Question: In my application i want to modify this coverflow so that i can use xml file with it. The converflow is as follow. When i changed the coverflow below
'''
ConverFlow cf = new Coverflow(this);
'''
to
'''
CoverFlow cf = new CoverFlow(R.id.coverflowReflect);
'''
i get this error:

I got 3 fixes for this issue.
The first one is to change the constructor
'''
public CoverFlow(Context context) {
super(context);
this.setStaticTransformationsEnabled(true);
}
'''
to
'''
public CoverFlow(int coverflowreflect) {
super(coverflowreflect);
this.setStaticTransformationsEnabled(true);
}
'''
but i got an error in my coverflow class saying
The constructor Gallery(int) is undefined.
Here is my CoverFlow class:
'''
public class CoverFlow extends Gallery {
private Camera mCamera = new Camera();
private int mMaxRotationAngle = 0;
private int mMaxZoom = -380;
private int mCoveflowCenter;
private boolean mAlphaMode = true;
private boolean mCircleMode = false;
public CoverFlow(Context context) {
super(context);
this.setStaticTransformationsEnabled(true);
}
public CoverFlow(Context context, AttributeSet attrs) {
super(context, attrs);
this.setStaticTransformationsEnabled(true);
}
public CoverFlow(Context context, AttributeSet attrs, int defStyle) {
super(context, attrs, defStyle);
this.setStaticTransformationsEnabled(true);
}
public int getMaxRotationAngle() {
return mMaxRotationAngle;
}
public void setMaxRotationAngle(int maxRotationAngle) {
mMaxRotationAngle = maxRotationAngle;
}
public boolean getCircleMode() {
return mCircleMode;
}
public void setCircleMode(boolean isCircle) {
mCircleMode = isCircle;
}
public boolean getAlphaMode() {
return mAlphaMode;
}
public void setAlphaMode(boolean isAlpha) {
mAlphaMode = isAlpha;
}
public int getMaxZoom() {
return mMaxZoom;
}
public void setMaxZoom(int maxZoom) {
mMaxZoom = maxZoom;
}
private int getCenterOfCoverflow() {
return (getWidth() - getPaddingLeft() - getPaddingRight()) / 2
+ getPaddingLeft();
}
private static int getCenterOfView(View view) {
return view.getLeft() + view.getWidth() / 2;
}
protected boolean getChildStaticTransformation(View child, Transformation t) {
final int childCenter = getCenterOfView(child);
final int childWidth = child.getWidth();
int rotationAngle = 0;
t.clear();
t.setTransformationType(Transformation.TYPE_MATRIX);
if (childCenter == mCoveflowCenter) {
transformImageBitmap((ImageView) child, t, 0);
} else {
rotationAngle = (int) (((float) (mCoveflowCenter - childCenter) / childWidth) * mMaxRotationAngle);
if (Math.abs(rotationAngle) > mMaxRotationAngle) {
rotationAngle = (rotationAngle < 0) ? -mMaxRotationAngle
: mMaxRotationAngle;
}
transformImageBitmap((ImageView) child, t, rotationAngle);
}
return true;
}
/**
* This is called during layout when the size of this view has changed. If
* you were just added to the view hierarchy, you're called with the old
* values of 0.
*
* @param w
* Current width of this view.
* @param h
* Current height of this view.
* @param oldw
* Old width of this view.
* @param oldh
* Old height of this view.
*/
protected void onSizeChanged(int w, int h, int oldw, int oldh) {
mCoveflowCenter = getCenterOfCoverflow();
super.onSizeChanged(w, h, oldw, oldh);
}
/**
* Transform the Image Bitmap by the Angle passed
*
* @param imageView
* ImageView the ImageView whose bitmap we want to rotate
* @param t
* transformation
* @param rotationAngle
* the Angle by which to rotate the Bitmap
*/
private void transformImageBitmap(ImageView child, Transformation t,
int rotationAngle) {
mCamera.save();
final Matrix imageMatrix = t.getMatrix();
final int imageHeight = child.getLayoutParams().height;
final int imageWidth = child.getLayoutParams().width;
final int rotation = Math.abs(rotationAngle);
mCamera.translate(0.0f, 0.0f, 100.0f);
// As the angle of the view gets less, zoom in
if (rotation <= mMaxRotationAngle) {
float zoomAmount = (float) (mMaxZoom + (rotation * 1.5));
mCamera.translate(0.0f, 0.0f, zoomAmount);
if (mCircleMode) {
if (rotation < 40)
mCamera.translate(0.0f, 155, 0.0f);
else
mCamera.translate(0.0f, (255 - rotation * 2.5f), 0.0f);
}
if (mAlphaMode) {
((ImageView) (child)).setAlpha((int) (255 - rotation * 2.5));
}
}
mCamera.rotateY(rotationAngle);
mCamera.getMatrix(imageMatrix);
imageMatrix.preTranslate(-(imageWidth ), -(imageHeight / 2));
imageMatrix.postTranslate((imageWidth ), (imageHeight / 2));
mCamera.restore();
}
}
And this is where i made the call the activity
public class CoverFlowActivity extends Activity {
/** Called when the activity is first created. */
@Override
public void onCreate(Bundle savedInstanceState) {
super.onCreate(savedInstanceState);
setContentView(R.layout.main);
int pixels = (int) TypedValue.applyDimension(TypedValue.COMPLEX_UNIT_DIP, 60, getResources().getDisplayMetrics());
CoverFlow cf = new CoverFlow(this);
ImageAdapter ia = new ImageAdapter(this);
cf.setAdapter(ia);
cf.setAnimationDuration(1000);
cf.setSpacing(pixels);
setContentView(cf);
}
public class ImageAdapter extends BaseAdapter {
private int[] mImgs = {
R.drawable.img1,
R.drawable.img2,
R.drawable.img3,
R.drawable.img4,
R.drawable.img5,
R.drawable.img6,
R.drawable.img7,
R.drawable.img8
};
Context mContext;
public ImageAdapter(Context context) {
this.mContext = context;
}
@Override
public int getCount() {
return mImgs.length;
}
@Override
public Object getItem(int position) {
return position;
}
@Override
public long getItemId(int position) {
return mImgs[position];
}
@Override
public View getView(int position, View convertView, ViewGroup parent) {
ReflectionImage i = new ReflectionImage(mContext);
i.setImageResource(mImgs[position]);
i.setLayoutParams(new CoverFlow.LayoutParams(160, 160));
i.setScaleType(ImageView.ScaleType.CENTER_INSIDE);
BitmapDrawable drawable = (BitmapDrawable) i.getDrawable();
drawable.setAntiAlias(true);
return i;
}
public float getScale(boolean focused, int offset) {
return Math.max(0, 1f/(float)Math.pow(2, Math.abs(offset)));
}
}
}
'''
The second option is to change constructor flow to
'''
public CoverFlow(int defStyle) {
super(context, attrs, defStyle);
... again Coverflow give an error.
'''
The constructor overflow(int) is undefined.
Does someone go throughout the same issue, i mean i want to get this activity work with my xml layout but not programmatically as it is now. please help
**Update: After applying Benjamin answer i got the following error here's my log.
Note: line 32: setContentView(coverFlow);
**
'''
04-18 13:22:42.812: E/AndroidRuntime(4096): FATAL EXCEPTION: main
04-18 13:22:42.812: E/AndroidRuntime(4096): java.lang.RuntimeException: Unable to start activity ComponentInfo{com.ufida.coverflow/com.ufida.coverflow.CoverFlowActivity}: java.lang.IllegalStateException: The specified child already has a parent. You must call removeView() on the child's parent first.
04-18 13:22:42.812: E/AndroidRuntime(4096): at android.app.ActivityThread.performLaunchActivity(ActivityThread.java:1651)
04-18 13:22:42.812: E/AndroidRuntime(4096): at android.app.ActivityThread.handleLaunchActivity(ActivityThread.java:1667)
04-18 13:22:42.812: E/AndroidRuntime(4096): at android.app.ActivityThread.access$1500(ActivityThread.java:117)
04-18 13:22:42.812: E/AndroidRuntime(4096): at android.app.ActivityThread$H.handleMessage(ActivityThread.java:935)
04-18 13:22:42.812: E/AndroidRuntime(4096): at android.os.Handler.dispatchMessage(Handler.java:99)
04-18 13:22:42.812: E/AndroidRuntime(4096): at android.os.Looper.loop(Looper.java:130)
04-18 13:22:42.812: E/AndroidRuntime(4096): at android.app.ActivityThread.main(ActivityThread.java:3687)
04-18 13:22:42.812: E/AndroidRuntime(4096): at java.lang.reflect.Method.invokeNative(Native Method)
04-18 13:22:42.812: E/AndroidRuntime(4096): at java.lang.reflect.Method.invoke(Method.java:507)
04-18 13:22:42.812: E/AndroidRuntime(4096): at com.android.internal.os.ZygoteInit$MethodAndArgsCaller.run(ZygoteInit.java:842)
04-18 13:22:42.812: E/AndroidRuntime(4096): at com.android.internal.os.ZygoteInit.main(ZygoteInit.java:600)
04-18 13:22:42.812: E/AndroidRuntime(4096): at dalvik.system.NativeStart.main(Native Method)
04-18 13:22:42.812: E/AndroidRuntime(4096): Caused by: java.lang.IllegalStateException: The specified child already has a parent. You must call removeView() on the child's parent first.
04-18 13:22:42.812: E/AndroidRuntime(4096): at android.view.ViewGroup.addViewInner(ViewGroup.java:1976)
04-18 13:22:42.812: E/AndroidRuntime(4096): at android.view.ViewGroup.addView(ViewGroup.java:1871)
04-18 13:22:42.812: E/AndroidRuntime(4096): at android.view.ViewGroup.addView(ViewGroup.java:1851)
04-18 13:22:42.812: E/AndroidRuntime(4096): at com.android.internal.policy.impl.PhoneWindow.setContentView(PhoneWindow.java:228)
04-18 13:22:42.812: E/AndroidRuntime(4096): at com.android.internal.policy.impl.PhoneWindow.setContentView(PhoneWindow.java:218)
04-18 13:22:42.812: E/AndroidRuntime(4096): at android.app.Activity.setContentView(Activity.java:1668)
04-18 13:22:42.812: E/AndroidRuntime(4096): at com.ufida.coverflow.CoverFlowActivity.onCreate(CoverFlowActivity.java:32)
04-18 13:22:42.812: E/AndroidRuntime(4096): at android.app.Instrumentation.callActivityOnCreate(Instrumentation.java:1047)
04-18 13:22:42.812: E/AndroidRuntime(4096): at android.app.ActivityThread.performLaunchActivity(ActivityThread.java:1615)
04-18 13:22:42.812: E/AndroidRuntime(4096): ... 11 more
'''
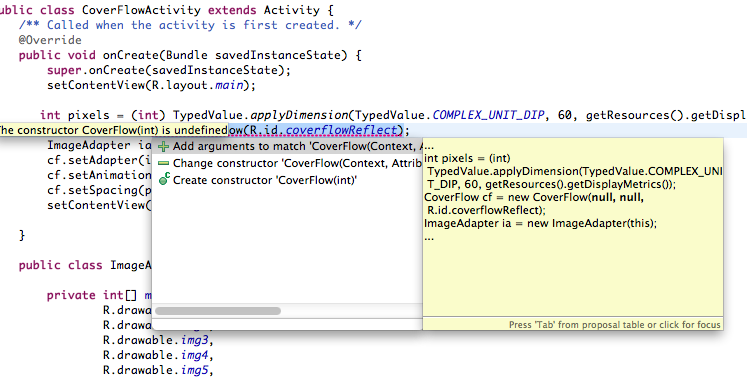
Answer: since you want it from xml you need to find the view by id
try this:
XML:
'''
<?xml version="1.0" encoding="utf-8"?>
<LinearLayout
xmlns:android="http://schemas.android.com/apk/res/android"
android:layout_width="fill_parent"
android:layout_height="fill_parent"
android:orientation="vertical" >
<com.yourpackagename.CoverFlow
android:id="@+id/coverflowid"
android:layout_width="match_parent"
android:layout_height="match_parent" />
</LinearLayout>
'''
Activity:
'''
import com.yourpackagename.CoverFlow; // the coverflow class
CoverFlow coverFlow;
public class CoverFlowActivity extends Activity{
//in your oncreate do this:
coverFlow = (CoverFlow) findViewById(R.id.coverflowid);
}
'''